Brain MRI, modality: hrT2
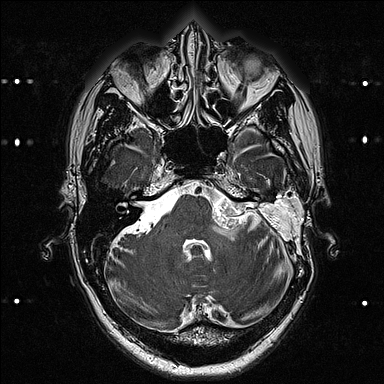